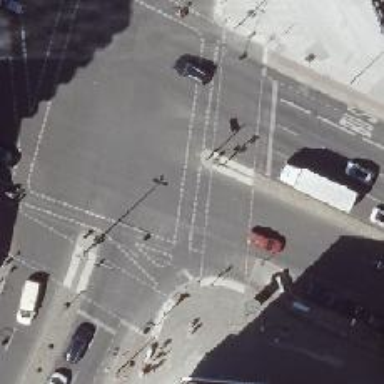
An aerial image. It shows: Asphalt cycleway with crossing equipped with traffic signals.